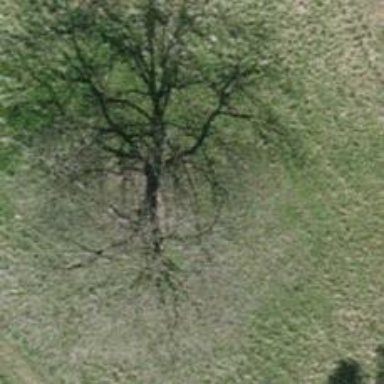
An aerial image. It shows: Urban area featuring tree as natural element.